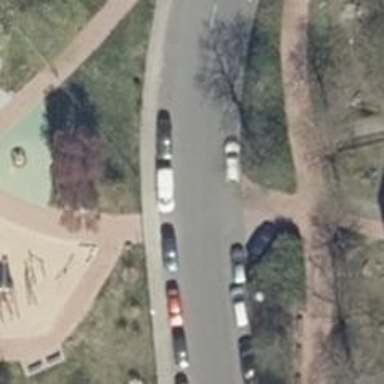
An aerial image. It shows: Sidewalk.